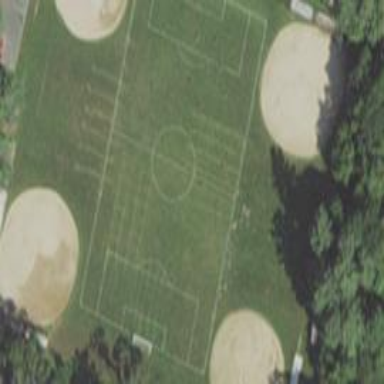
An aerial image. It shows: Soccer pitch for outdoor sports and leisure activities.